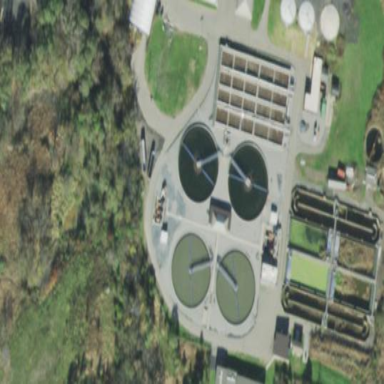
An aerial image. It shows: View of wastewater plant.